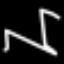
Label: squiggle